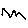
Label: zigzag